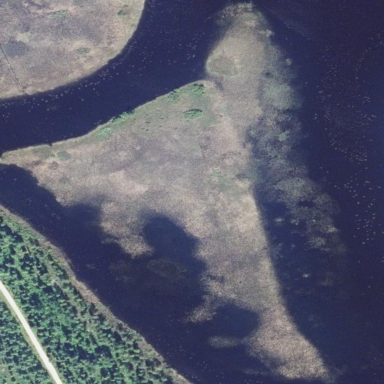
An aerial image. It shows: Wetland area.